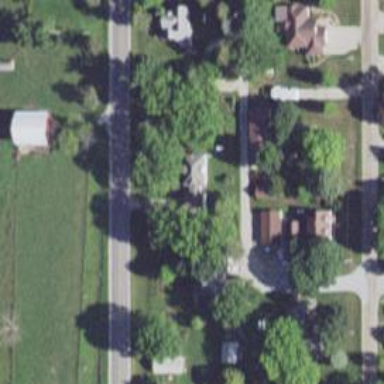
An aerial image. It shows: Alley classified as service road.